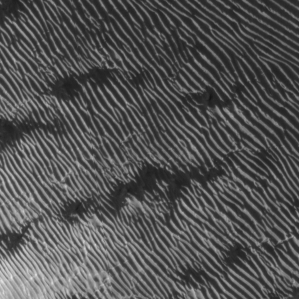
Label: frost